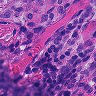
Metastatic tissue present: no